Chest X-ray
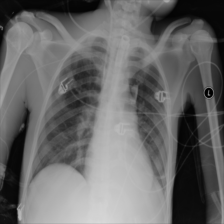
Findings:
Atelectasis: positive
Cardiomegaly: negative
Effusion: negative
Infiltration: positive
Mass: negative
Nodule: negative
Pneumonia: negative
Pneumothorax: negative
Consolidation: negative
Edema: negative
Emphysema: negative
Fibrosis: negative
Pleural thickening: negative
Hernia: negative